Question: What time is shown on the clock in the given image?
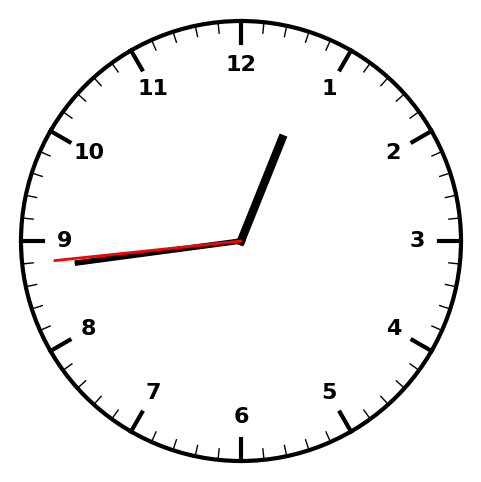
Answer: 12:43:44